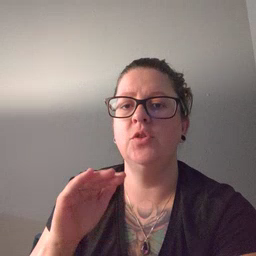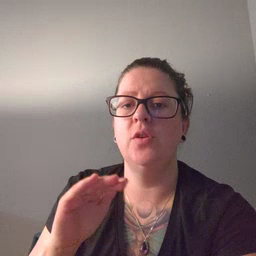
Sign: child